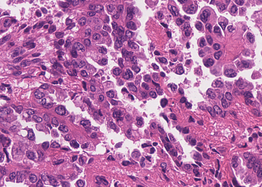
Tumor epithelial tissue: yes
Tumor-associated stroma tissue: yes
Normal tissue: no